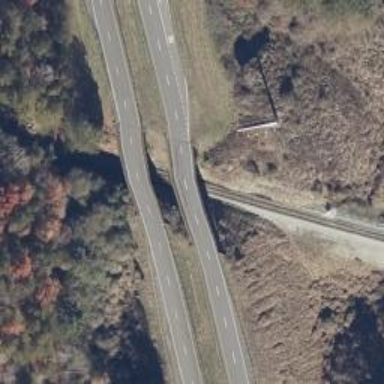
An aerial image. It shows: Primary highway bridge with asphalt surface and dual carriageway.